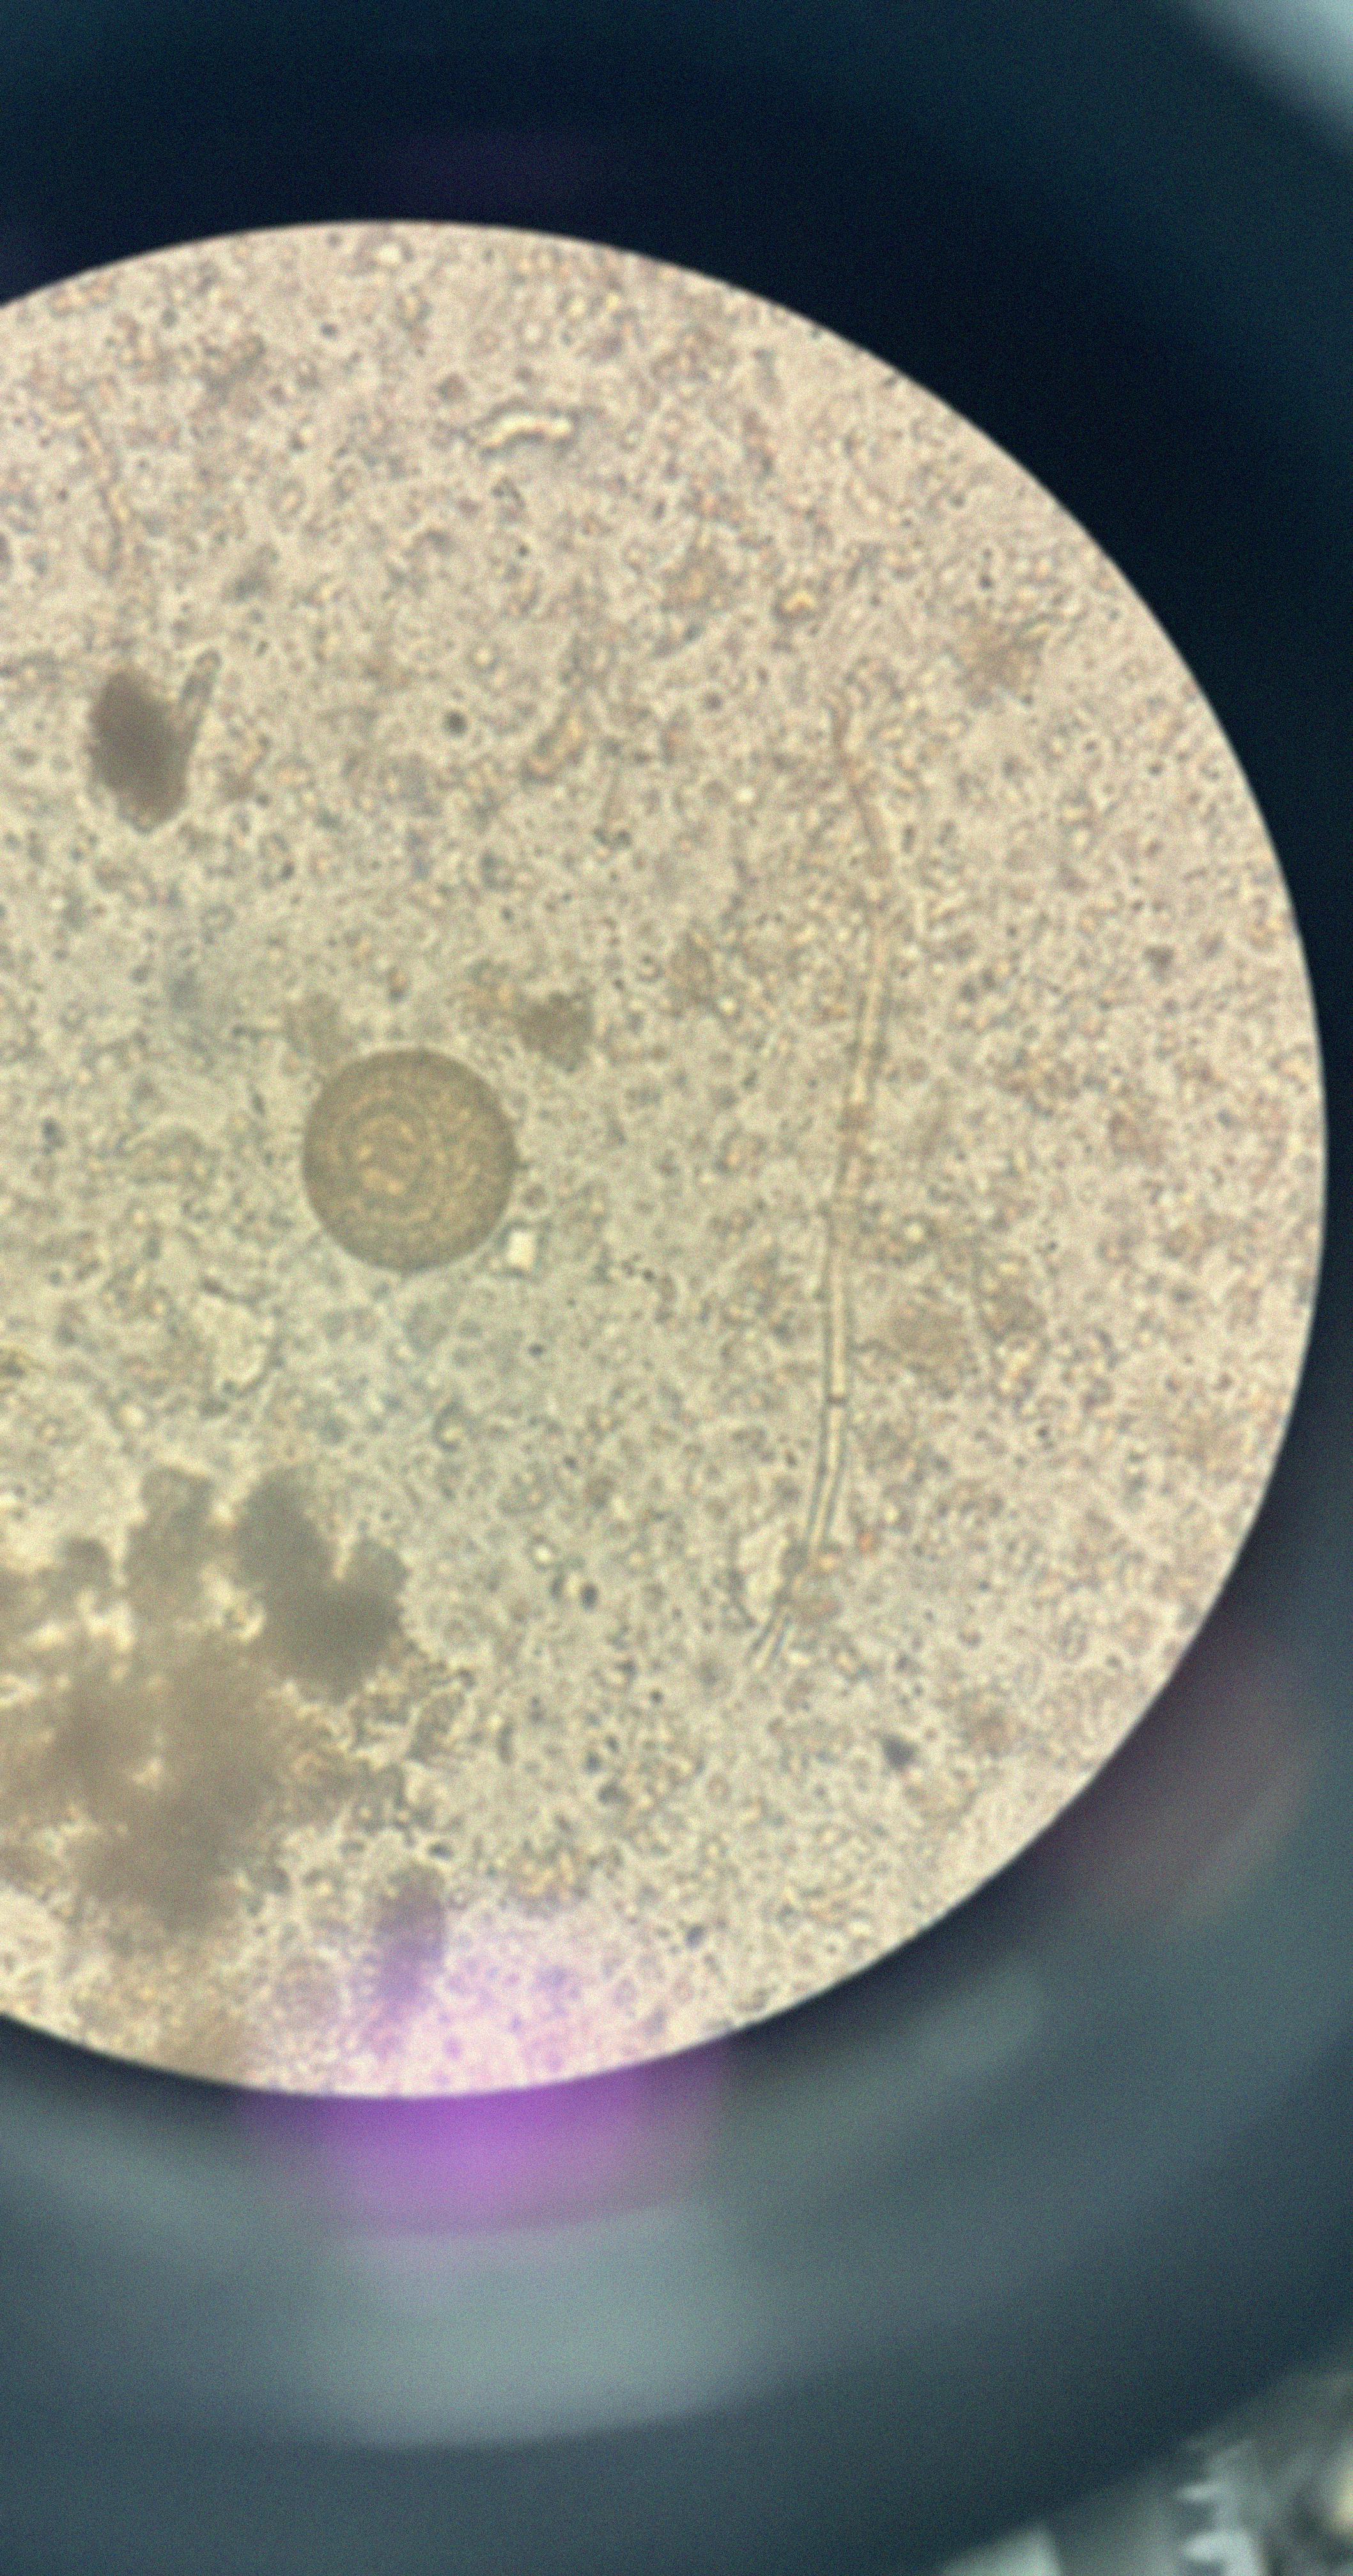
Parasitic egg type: Hymenolepis diminuta